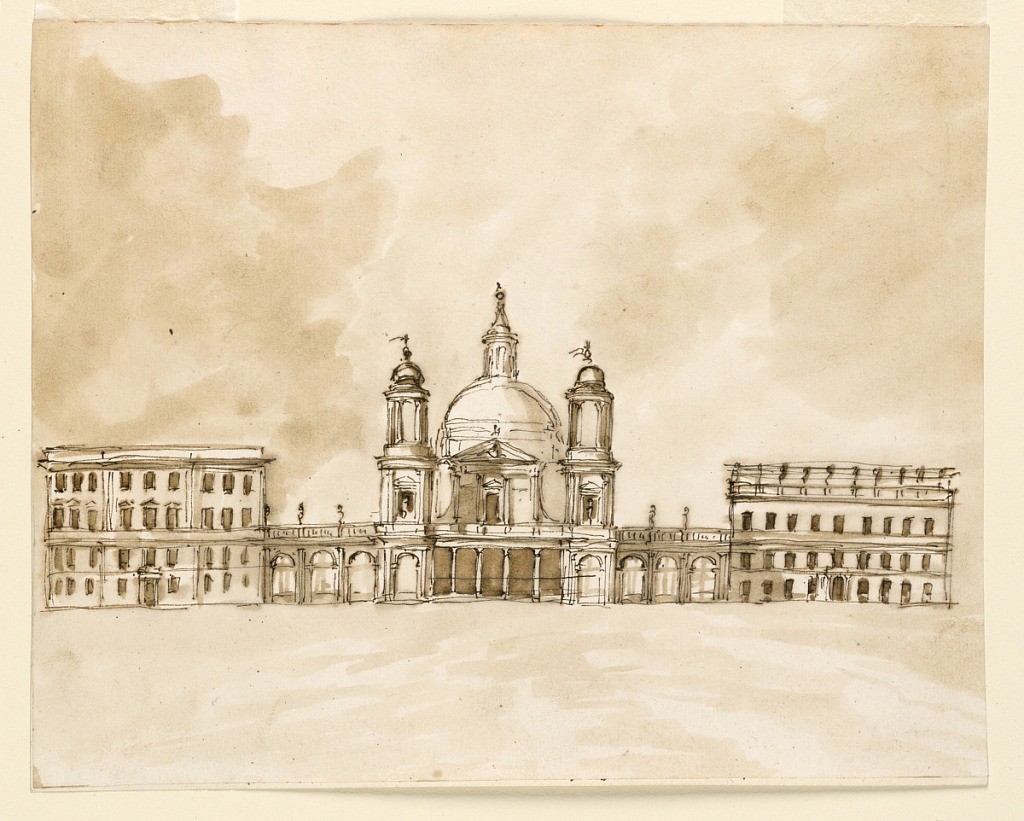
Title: Elevation of a Church Flanked by Two Houses
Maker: Giuseppe Barberi, Italian, 1746–1809
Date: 1746–1809
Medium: Pen and brown ink, brush and brown wash, graphite on off-white laid paper
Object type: Drawing
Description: Elevation of a Church Flanked by Two Houses.